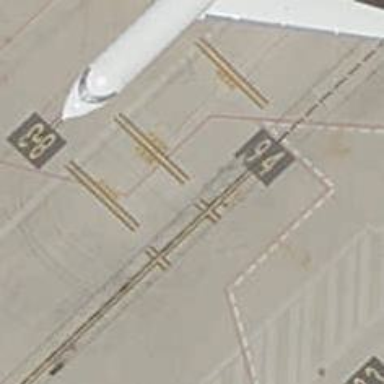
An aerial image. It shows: Airport parking position.